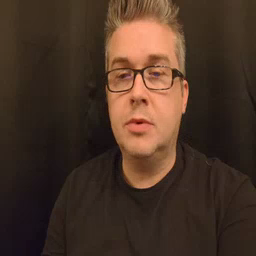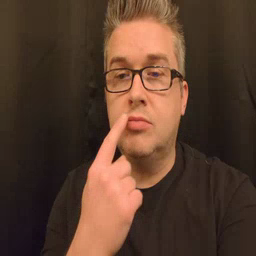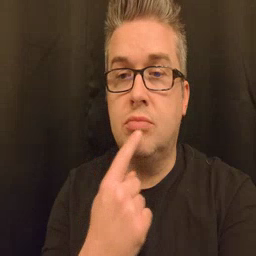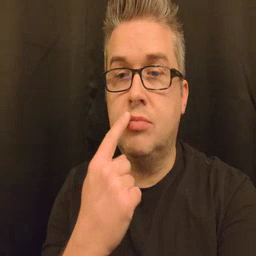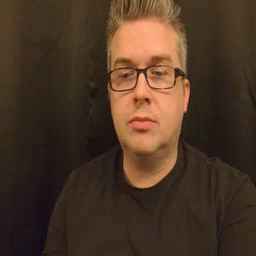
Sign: lips